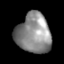
Tissue: skin
Cell type: Epithelial cells
Senescence score: 0.9023
Nuclear area (px): 1330
Mean DAPI intensity: 139.692